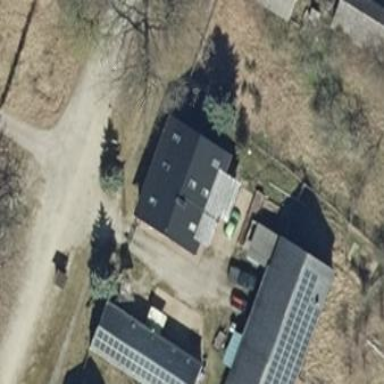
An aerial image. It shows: House with gabled roof oriented across. The roof is black in color.